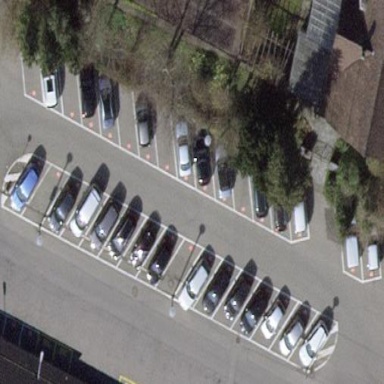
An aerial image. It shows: Parking lot with park and ride facilities.